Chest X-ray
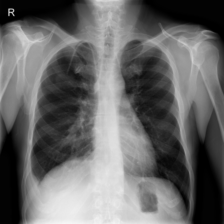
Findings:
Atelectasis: negative
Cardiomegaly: negative
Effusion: positive
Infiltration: negative
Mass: negative
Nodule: negative
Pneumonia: negative
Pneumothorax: negative
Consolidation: negative
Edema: negative
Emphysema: negative
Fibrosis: negative
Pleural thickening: negative
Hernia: negative